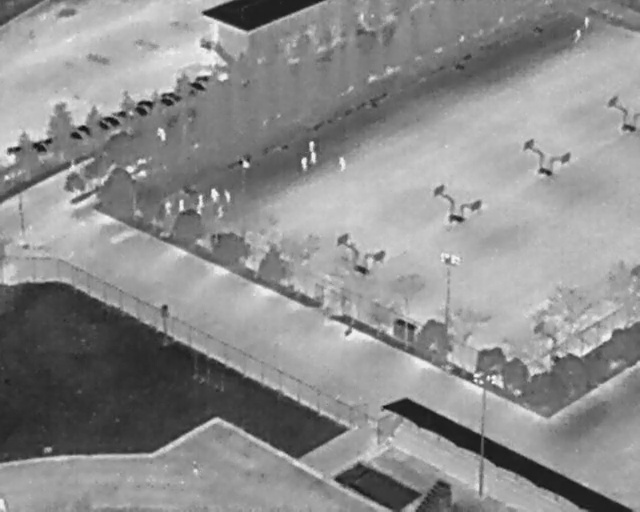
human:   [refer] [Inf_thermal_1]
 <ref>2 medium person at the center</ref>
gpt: <box>[[29, 38, 32, 40, 2], [32, 36, 34, 38, 2]]</box>

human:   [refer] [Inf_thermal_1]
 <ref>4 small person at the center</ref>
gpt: <box>[[34, 37, 36, 39, 2], [46, 31, 48, 32, 2], [52, 31, 54, 32, 2], [48, 29, 49, 31, 2]]</box>

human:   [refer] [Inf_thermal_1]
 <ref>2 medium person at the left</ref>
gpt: <box>[[24, 39, 27, 41, 2], [27, 38, 29, 41, 2]]</box>

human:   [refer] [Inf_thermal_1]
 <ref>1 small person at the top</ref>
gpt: <box>[[47, 27, 49, 29, 2]]</box>

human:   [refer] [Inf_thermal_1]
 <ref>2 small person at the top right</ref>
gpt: <box>[[89, 6, 91, 7, 2], [90, 3, 92, 4, 2]]</box>

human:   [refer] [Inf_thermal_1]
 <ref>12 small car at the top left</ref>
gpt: <box>[[1, 28, 3, 30, 133], [5, 27, 6, 30, 37], [6, 26, 8, 28, 37], [11, 25, 12, 28, 20], [12, 23, 13, 26, 29], [15, 22, 16, 25, 36], [16, 21, 18, 25, 33], [18, 20, 19, 23, 2], [21, 20, 22, 22, 32], [21, 18, 23, 21, 2], [25, 18, 26, 21, 21], [25, 16, 27, 20, 14]]</box>

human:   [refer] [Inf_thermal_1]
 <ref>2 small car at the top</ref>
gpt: <box>[[30, 15, 31, 18, 25], [31, 13, 32, 16, 2]]</box>